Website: bh-photo
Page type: customer-info-address
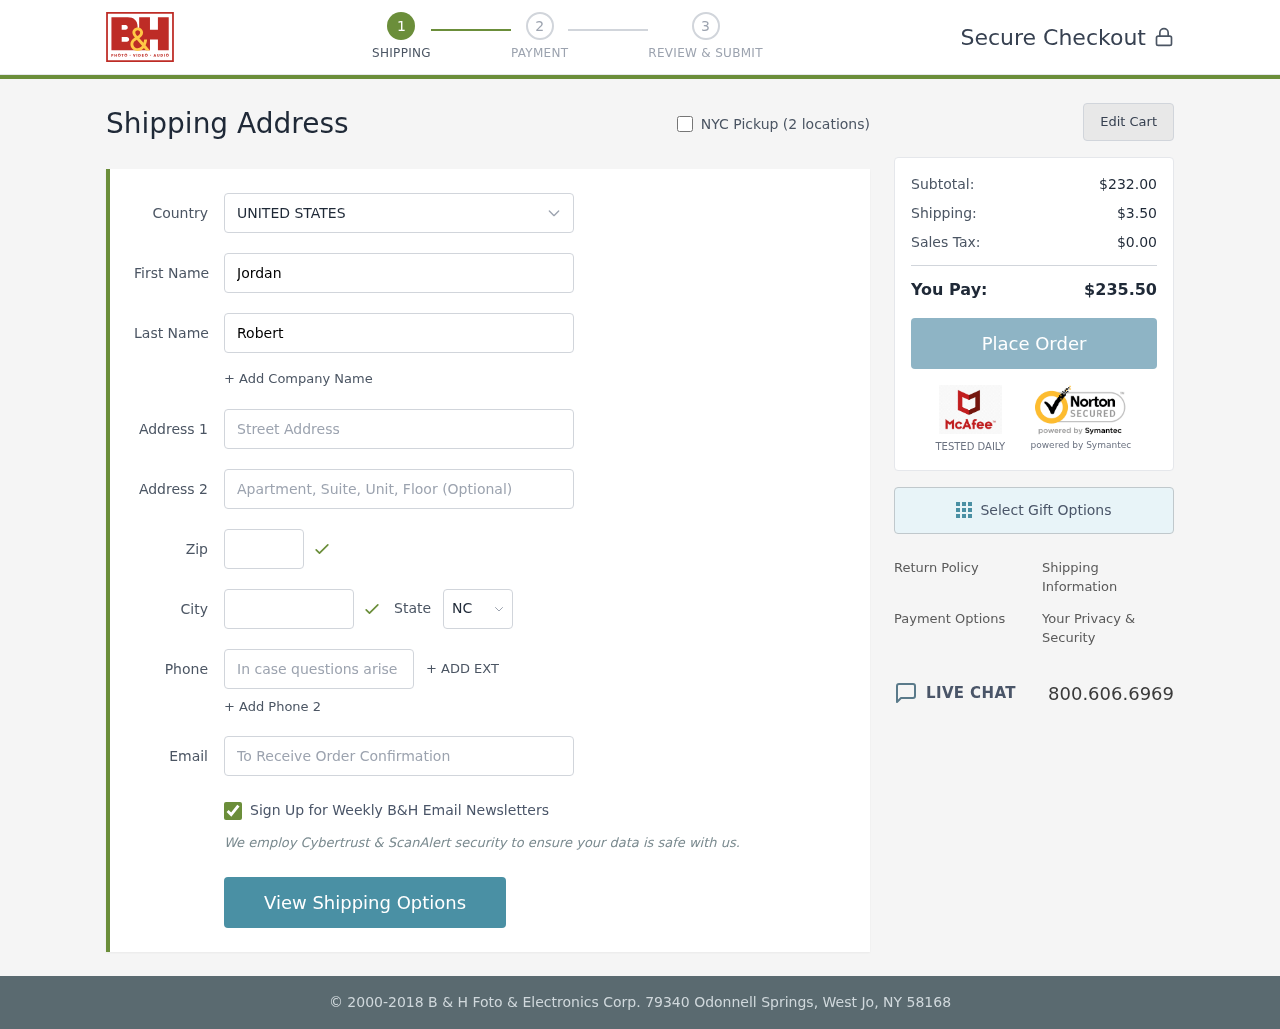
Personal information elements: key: PII_CITY
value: Arnoldshire
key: PII_COUNTRY
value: United States
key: PII_EMAIL
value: jordanrobertson@gmail.com
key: PII_FIRSTNAME
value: Jordan
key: PII_LASTNAME
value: Robertson
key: PII_PHONE
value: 7023868216
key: PII_POSTCODE
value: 51362
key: PII_STATE_ABBR
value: NC
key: PII_STREET
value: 110 Frank Passage
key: PII_STREET2
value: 0867 Watkins Heights Apt. 414
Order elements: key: ORDER_SUBTOTAL
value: $232.00
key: ORDER_SHIPPING_COST
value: $3.50
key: ORDER_TAX
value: $0.00
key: ORDER_TOTAL
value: $235.50